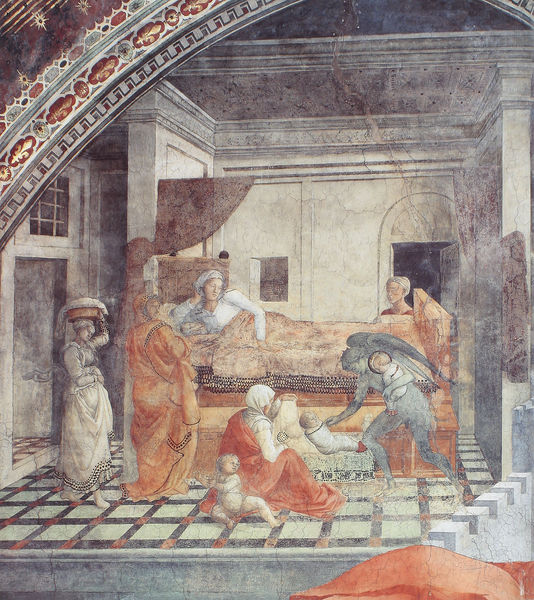
Titel: Ausmalung der Chorkapelle des Doms S. Stefano in Prato
Künstler: Filippino Lippi
Standort: Prato, Dom S. Stefano, Chorkapelle (EU - I - Toskana)
Schlagwörter: mann, frauen, gelb, ocker, frau, grau, marmor, raum, tür, zimmer, haus, rot, wand, stein, tod, innenraum, vorhang, decke, kind, kinder, engel, magd, bett, schlafzimmer, fliesen, mosaik, verziert, fries, schlafgemach, fresko, steinboden, maria, sklaven, mägde, verkündung, maria geburt, frau im bett, eingewickel